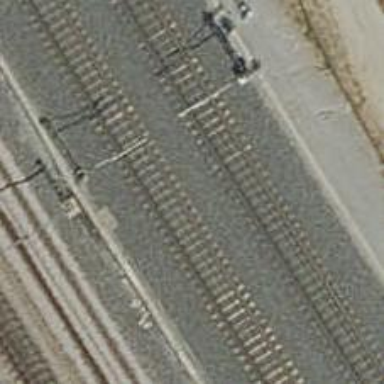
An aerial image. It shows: Railway with electrified contact lines.